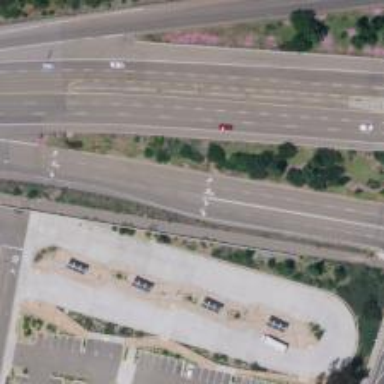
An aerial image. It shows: Trunk link highway.